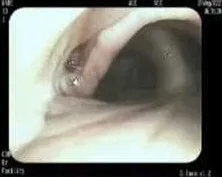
Bronchoscopic images of the lesion. Carina is eroded by the tumor.
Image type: endoscopy (airway_endoscopy)